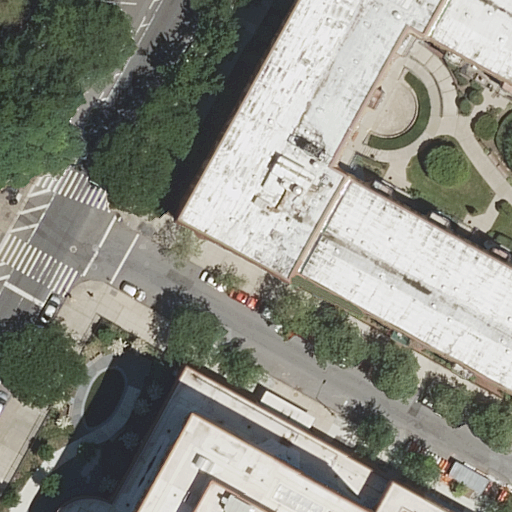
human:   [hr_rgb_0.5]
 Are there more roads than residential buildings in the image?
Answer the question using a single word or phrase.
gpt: yes

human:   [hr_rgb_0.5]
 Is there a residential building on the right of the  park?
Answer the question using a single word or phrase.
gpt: yes

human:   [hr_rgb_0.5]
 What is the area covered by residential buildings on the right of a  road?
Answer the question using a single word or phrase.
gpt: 2114m2

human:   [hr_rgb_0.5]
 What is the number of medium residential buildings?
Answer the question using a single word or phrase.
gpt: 0

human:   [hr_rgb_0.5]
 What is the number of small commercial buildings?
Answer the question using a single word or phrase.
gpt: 0

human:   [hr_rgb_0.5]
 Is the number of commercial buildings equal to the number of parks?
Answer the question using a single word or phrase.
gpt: no

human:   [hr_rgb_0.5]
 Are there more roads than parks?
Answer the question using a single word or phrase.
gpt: yes

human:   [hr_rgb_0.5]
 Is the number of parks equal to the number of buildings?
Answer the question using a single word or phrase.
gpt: no

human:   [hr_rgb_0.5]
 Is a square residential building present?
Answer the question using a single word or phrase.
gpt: no

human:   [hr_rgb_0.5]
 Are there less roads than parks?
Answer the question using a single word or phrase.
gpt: no

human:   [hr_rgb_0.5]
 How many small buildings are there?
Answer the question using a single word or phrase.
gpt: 1

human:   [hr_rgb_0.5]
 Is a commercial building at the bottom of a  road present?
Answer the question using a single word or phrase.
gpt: no

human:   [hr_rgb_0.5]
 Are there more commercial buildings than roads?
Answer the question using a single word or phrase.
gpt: no

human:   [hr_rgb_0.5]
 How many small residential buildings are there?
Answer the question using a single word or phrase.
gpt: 0

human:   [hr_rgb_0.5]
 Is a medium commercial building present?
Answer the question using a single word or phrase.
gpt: no

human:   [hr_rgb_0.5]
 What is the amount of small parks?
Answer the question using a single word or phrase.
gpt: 1

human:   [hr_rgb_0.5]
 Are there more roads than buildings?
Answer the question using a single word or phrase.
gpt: yes

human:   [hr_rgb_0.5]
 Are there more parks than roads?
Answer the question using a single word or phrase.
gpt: no

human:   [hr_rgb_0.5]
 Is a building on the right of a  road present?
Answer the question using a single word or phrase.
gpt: yes

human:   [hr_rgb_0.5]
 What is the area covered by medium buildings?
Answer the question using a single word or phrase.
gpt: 0m2

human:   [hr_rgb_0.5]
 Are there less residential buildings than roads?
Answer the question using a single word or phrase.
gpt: yes

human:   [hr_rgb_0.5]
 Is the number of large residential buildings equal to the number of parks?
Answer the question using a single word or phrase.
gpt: yes

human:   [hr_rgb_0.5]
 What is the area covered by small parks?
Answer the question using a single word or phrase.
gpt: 90m2

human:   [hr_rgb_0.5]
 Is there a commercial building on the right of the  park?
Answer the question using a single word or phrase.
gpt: no

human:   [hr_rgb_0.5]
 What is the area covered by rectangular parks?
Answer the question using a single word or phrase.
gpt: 90m2

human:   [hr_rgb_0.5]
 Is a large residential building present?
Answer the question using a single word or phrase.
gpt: yes

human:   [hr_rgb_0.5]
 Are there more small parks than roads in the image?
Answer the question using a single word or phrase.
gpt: no

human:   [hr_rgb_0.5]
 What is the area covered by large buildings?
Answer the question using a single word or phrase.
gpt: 2114m2

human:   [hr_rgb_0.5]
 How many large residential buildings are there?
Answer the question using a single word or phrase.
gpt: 1

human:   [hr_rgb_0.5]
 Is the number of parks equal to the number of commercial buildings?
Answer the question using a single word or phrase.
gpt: no

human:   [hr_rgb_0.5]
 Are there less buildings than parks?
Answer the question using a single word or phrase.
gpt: no

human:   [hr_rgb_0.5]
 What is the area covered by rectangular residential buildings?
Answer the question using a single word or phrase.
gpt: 0m2

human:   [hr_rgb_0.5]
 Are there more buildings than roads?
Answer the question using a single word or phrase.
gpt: no

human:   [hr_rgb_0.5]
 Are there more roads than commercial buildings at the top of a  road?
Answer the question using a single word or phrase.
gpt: yes

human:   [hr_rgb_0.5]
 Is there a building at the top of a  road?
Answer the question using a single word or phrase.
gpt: no

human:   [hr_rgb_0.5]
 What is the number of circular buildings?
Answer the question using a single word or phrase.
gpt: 0